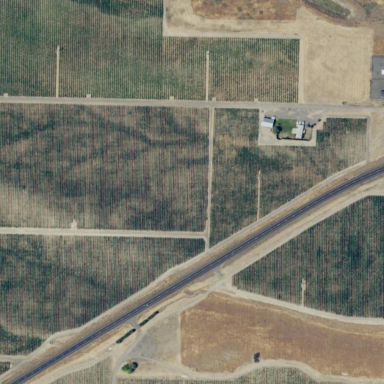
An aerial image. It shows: Vineyard where grapes are grown.